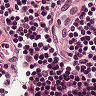
Metastatic tissue present: no